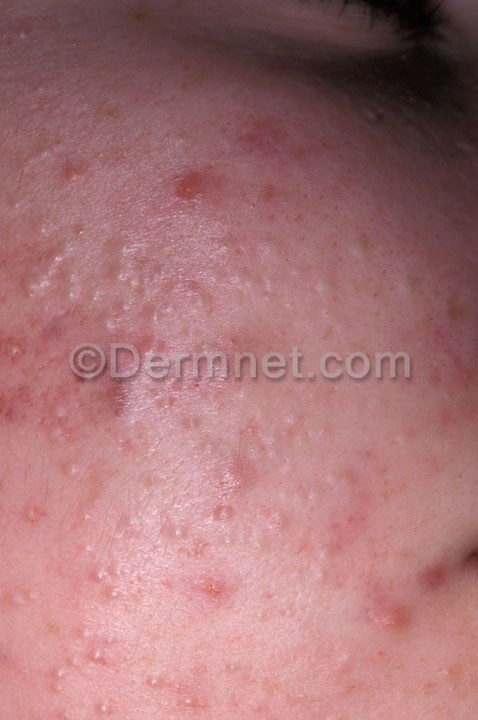
Disease: Acne and Rosacea Photos